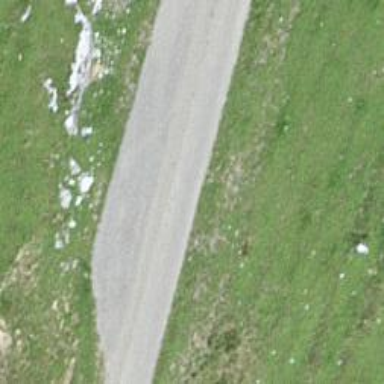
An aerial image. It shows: Passing place on the road.